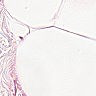
Metastatic tissue present: no